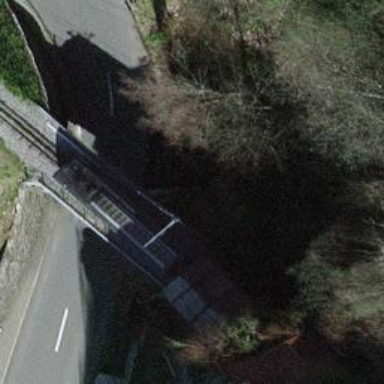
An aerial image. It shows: Narrow-gauge railway bridge with electrified contact lines and one track.